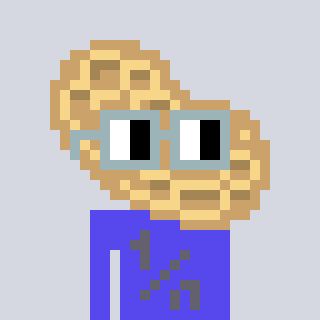
a pixel art character with square dark gray glasses, a peanut-shaped head and a computerblue-colored body on a cool background